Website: apple
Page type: billing-address
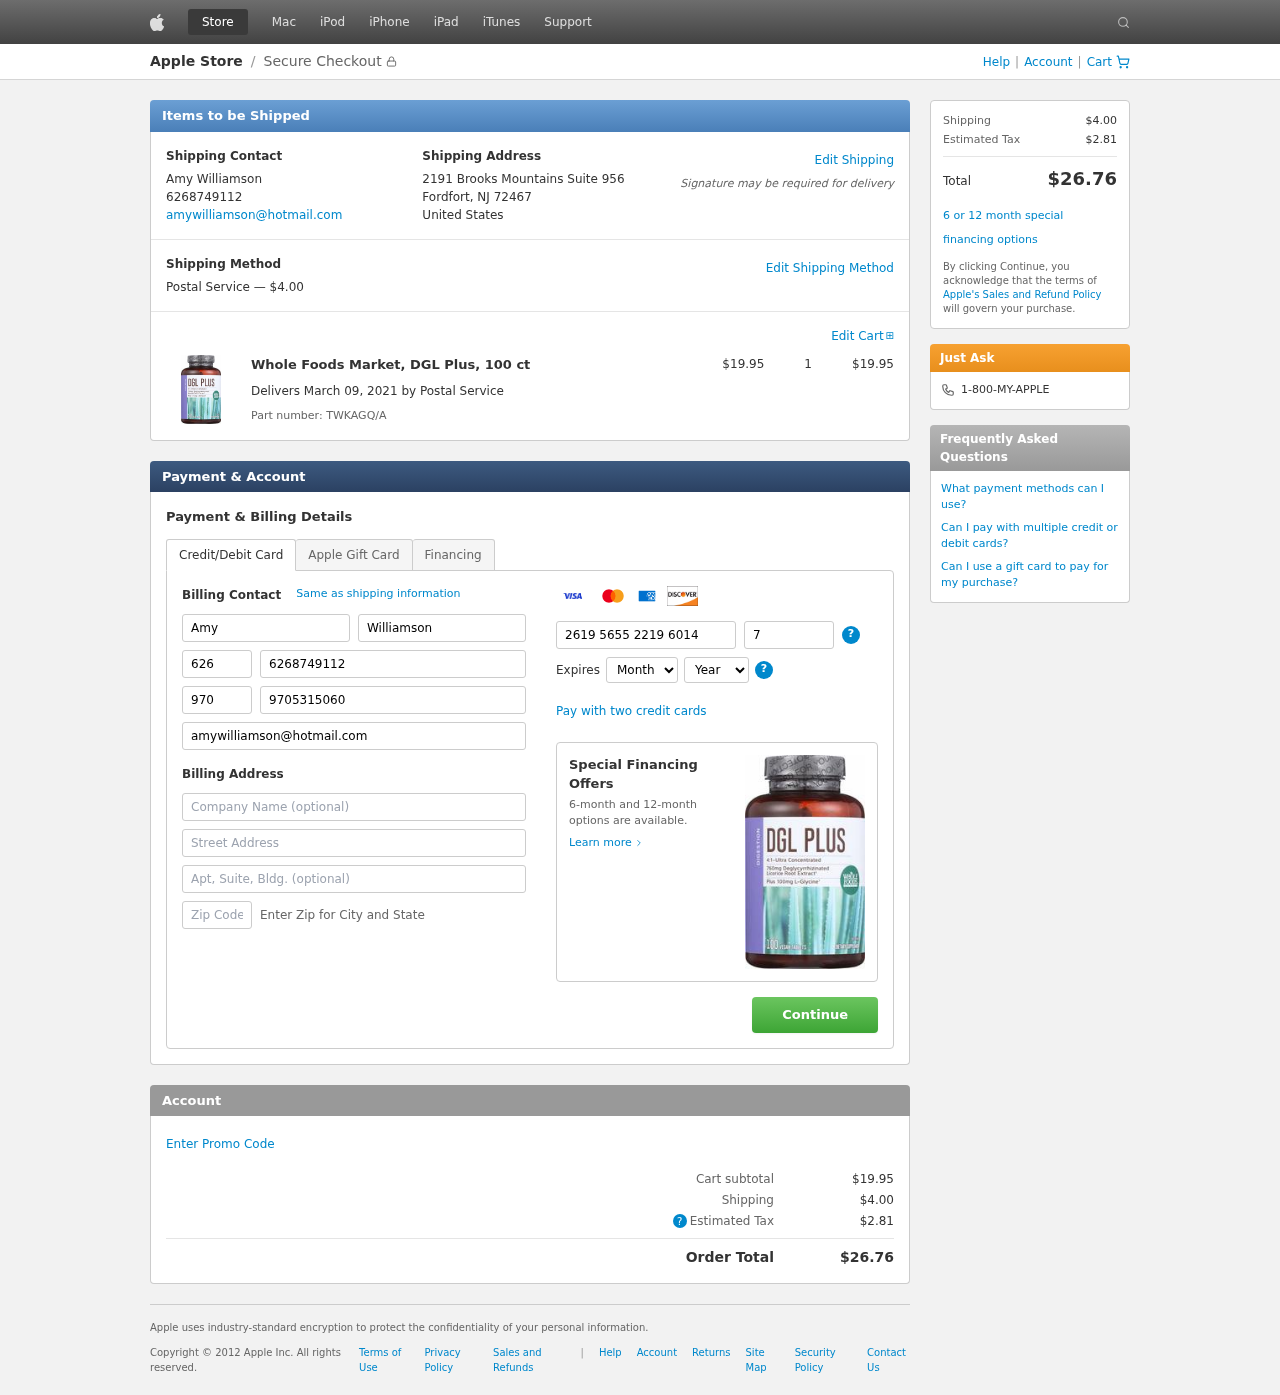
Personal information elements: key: PII_CARD_CVV
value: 763
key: PII_CARD_EXPIRY_MONTH
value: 02
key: PII_CARD_EXPIRY_YEAR
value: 26
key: PII_CARD_NUMBER
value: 2619 5655 2219 6014
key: PII_CITY_STATE_ZIP
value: Fordfort, NJ 72467
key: PII_COUNTRY
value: United States
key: PII_EMAIL
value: amywilliamson@hotmail.com
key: PII_FIRSTNAME
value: Amy
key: PII_FULLNAME
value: Amy Williamson
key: PII_LASTNAME
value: Williamson
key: PII_PHONE
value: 6268749112
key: PII_PHONE_ALT
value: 9705315060
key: PII_PHONE_ALT_AREA
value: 970
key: PII_PHONE_AREA
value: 626
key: PII_STREET
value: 2191 Brooks Mountains Suite 956
Product elements: key: PRODUCT1_NAME
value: Whole Foods Market, DGL Plus, 100 ct
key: PRODUCT1_PRICE
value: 19.95
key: PRODUCT1_QUANTITY
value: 1
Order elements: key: ORDER_SHIPPING_COST
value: $4.00
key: ORDER_SUBTOTAL
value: $19.95
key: ORDER_DELIVERY_DATE
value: March 09, 2021
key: ORDER_PART_NUMBER
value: TWKAGQ/A
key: ORDER_TAX
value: $2.81
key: ORDER_TOTAL
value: $26.76